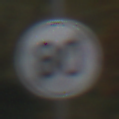
Verkehrszeichen: EndeGeschwindigkeit80
Umgebung: Outdoor, Nature
Tageszeit: Midday
Wetter: Overcast
Licht: Natural
Jahreszeit: Autumn
Kontrast: LowContrast